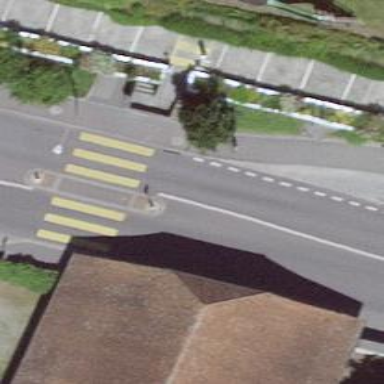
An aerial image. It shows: Set of steps on the road.